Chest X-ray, AP view. Patient: 43 years old, sex F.
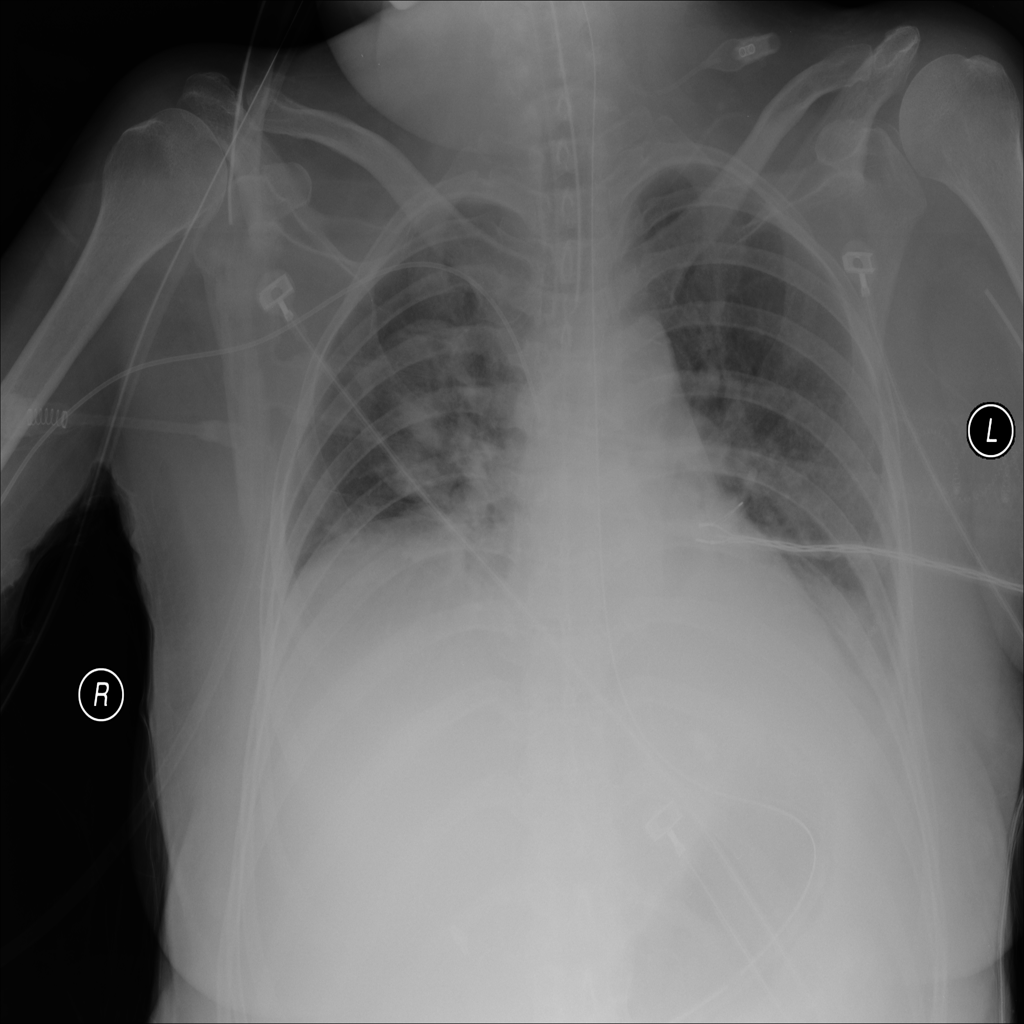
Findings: Infiltration